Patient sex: F
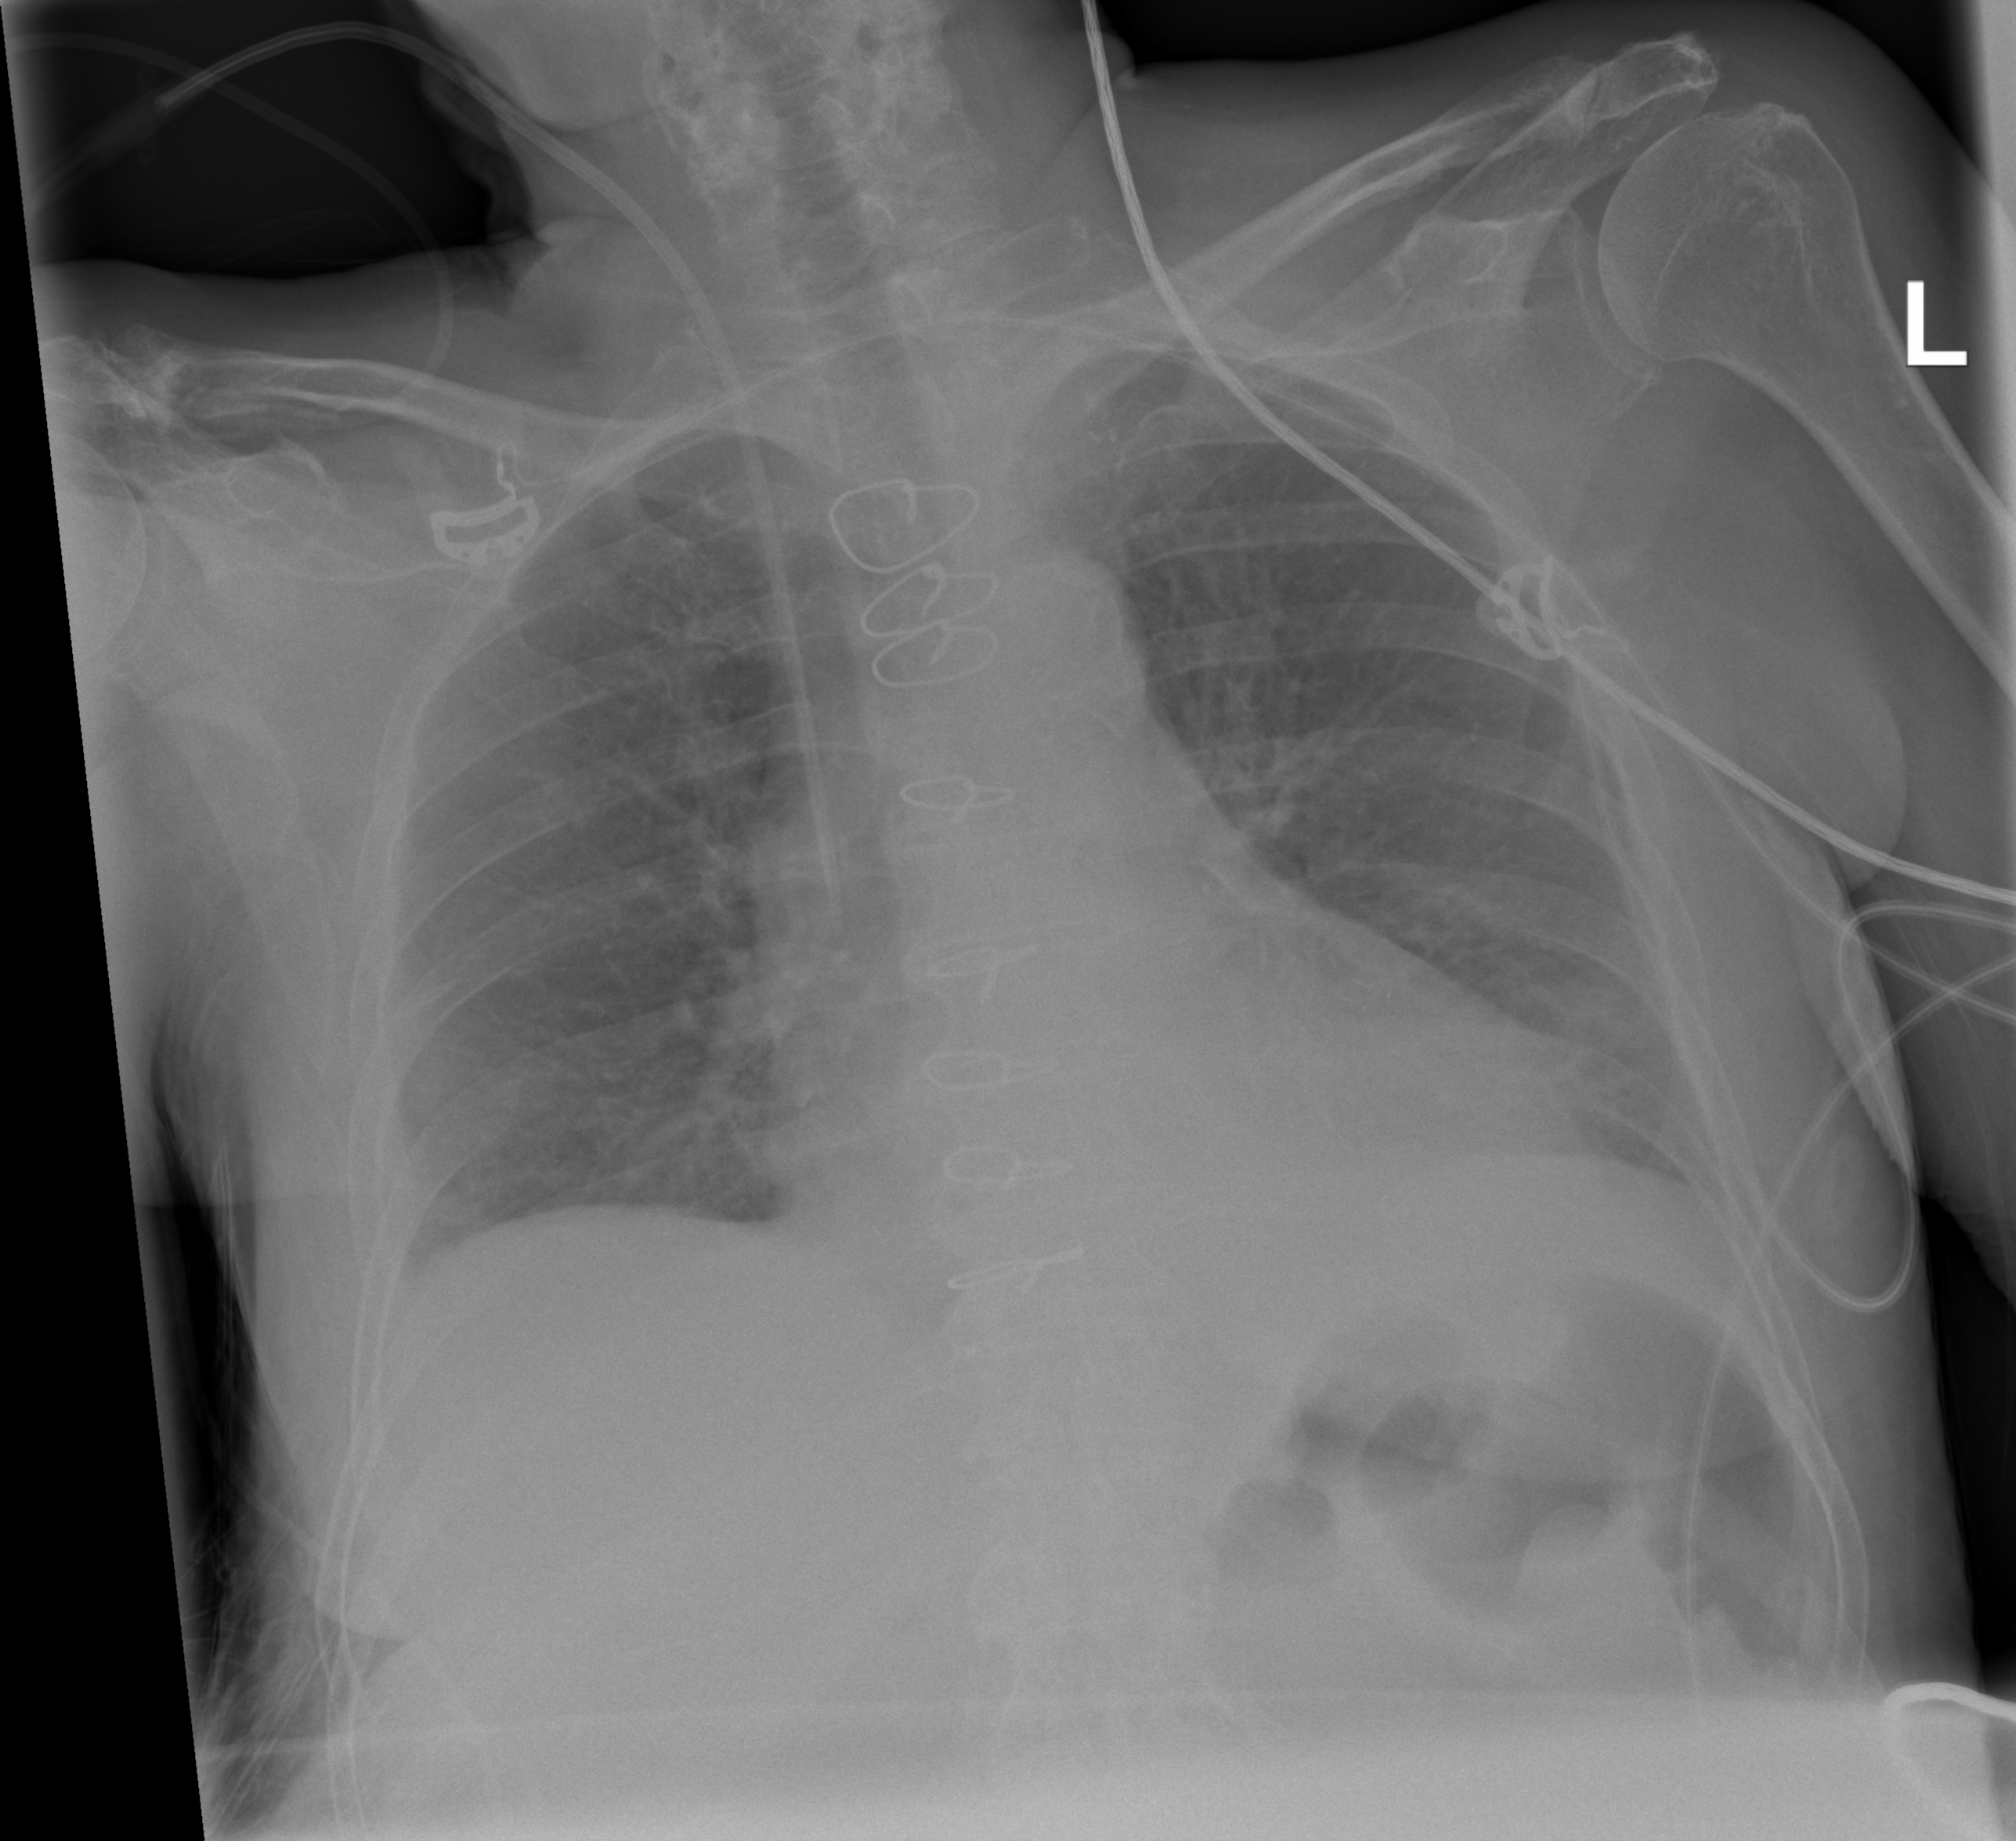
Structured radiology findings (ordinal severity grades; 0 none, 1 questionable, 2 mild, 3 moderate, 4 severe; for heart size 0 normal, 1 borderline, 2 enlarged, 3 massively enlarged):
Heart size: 1
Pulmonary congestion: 2
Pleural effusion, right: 2
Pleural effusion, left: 0
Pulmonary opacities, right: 0
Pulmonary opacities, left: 0
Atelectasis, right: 0
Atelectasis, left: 2